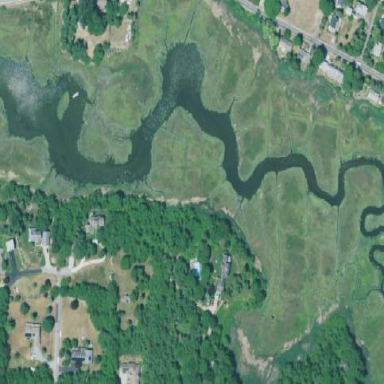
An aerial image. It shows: Saltmarsh wetland area.